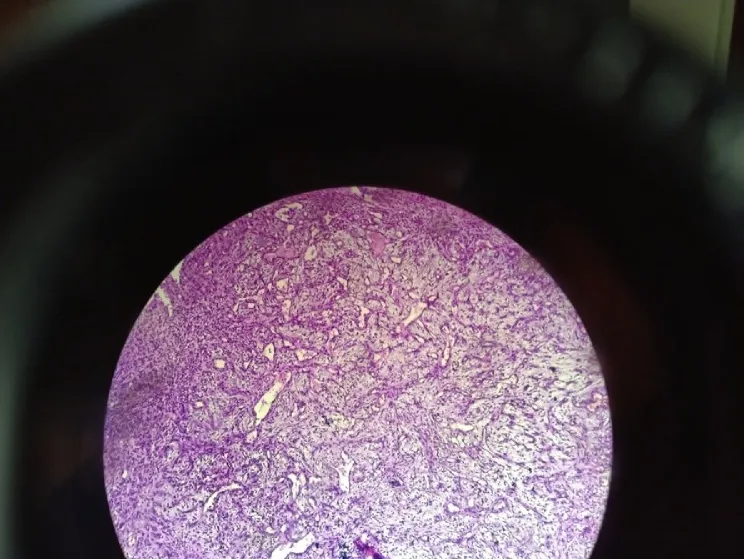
Ulcerated tumor proliferation richly vascularized with thickened-wall vessels and turgid endothelium. This proliferation is made of globular cells with abundant eosinophilic cytoplasm. This aspect is compatible with epitheloid hemangioendothelioma.
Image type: pathology (h&e)